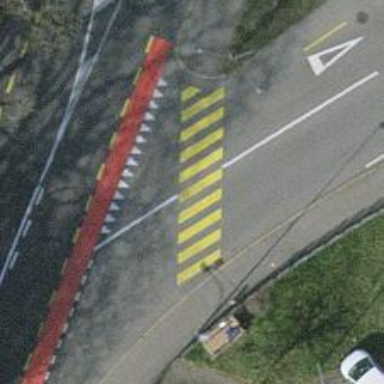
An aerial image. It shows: Crossing with traffic signals and zebra markings.